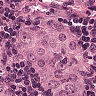
Metastatic tissue present: yes